Field crop: tomato
Growth stage: 2
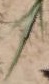
Species: cyperus